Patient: sex M, age 44
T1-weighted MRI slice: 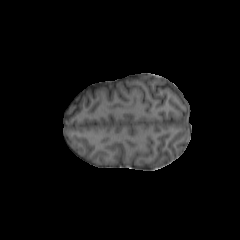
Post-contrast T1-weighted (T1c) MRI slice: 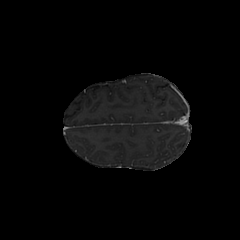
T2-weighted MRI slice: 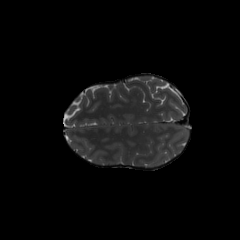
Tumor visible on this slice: no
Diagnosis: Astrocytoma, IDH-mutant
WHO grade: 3